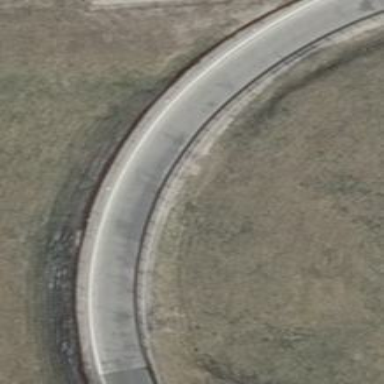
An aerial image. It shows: Asphalt motorway link.